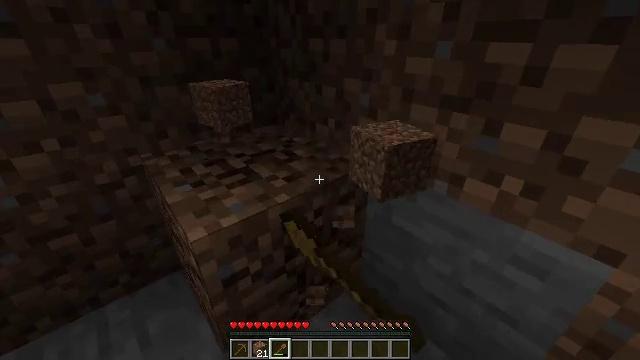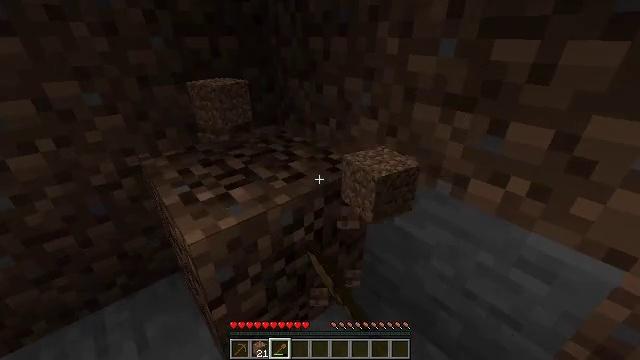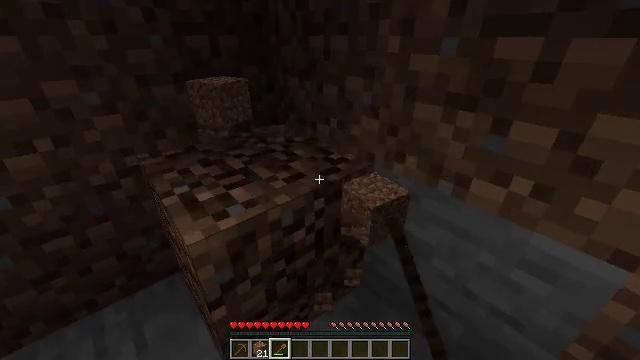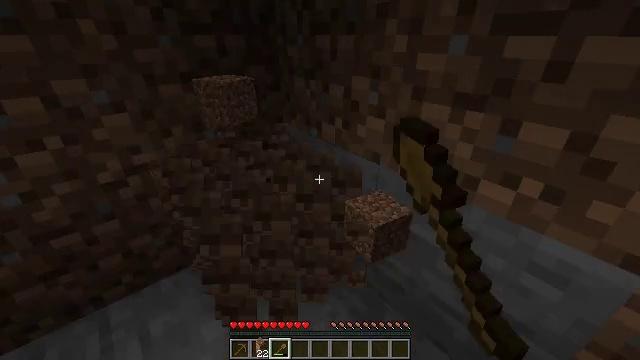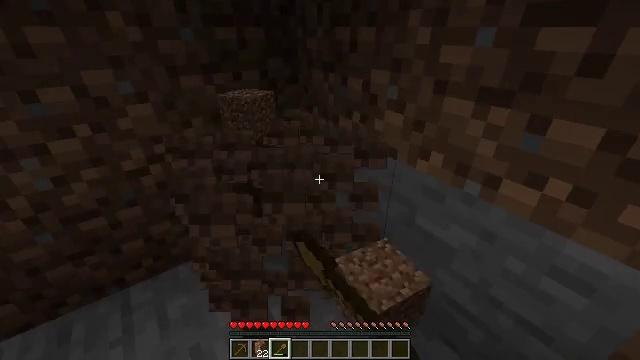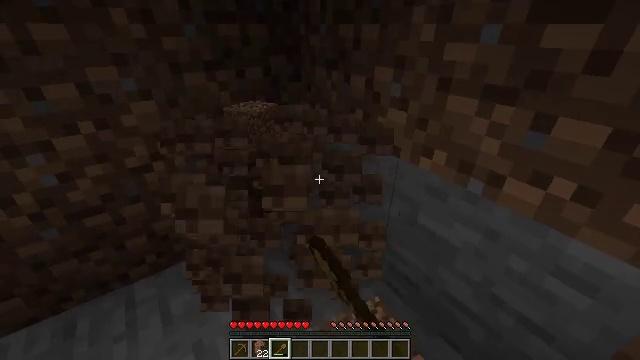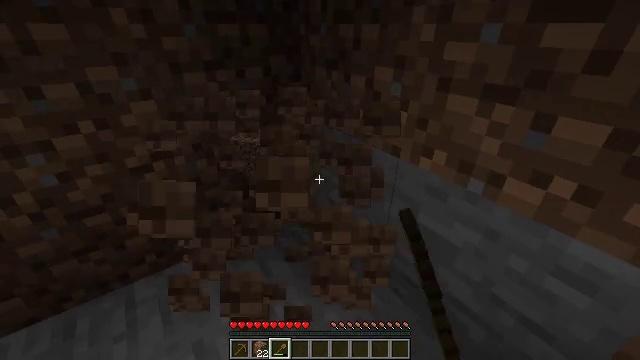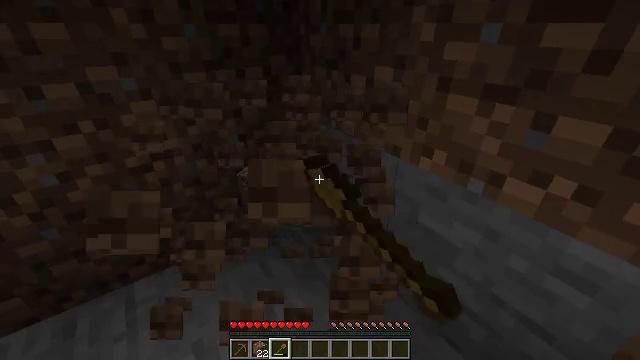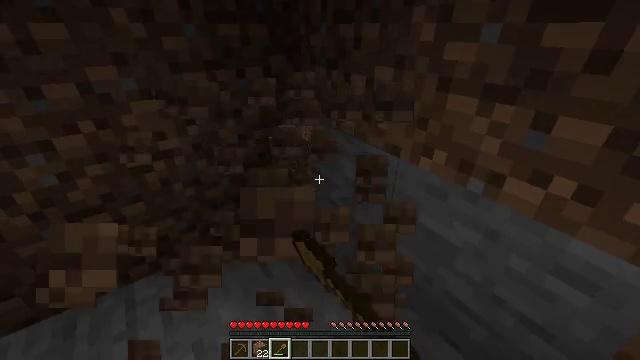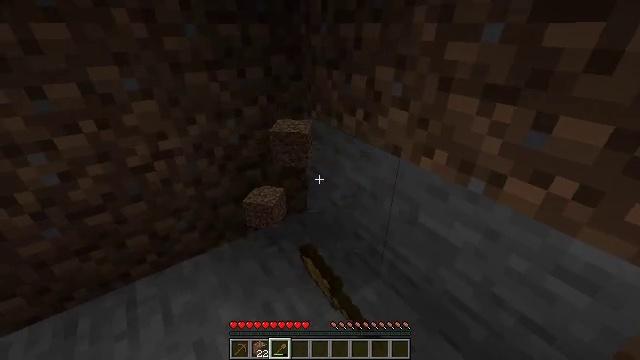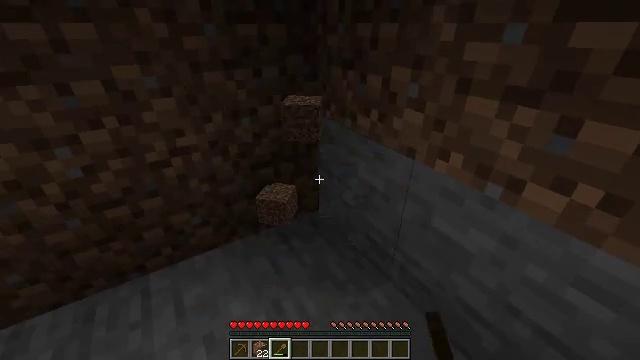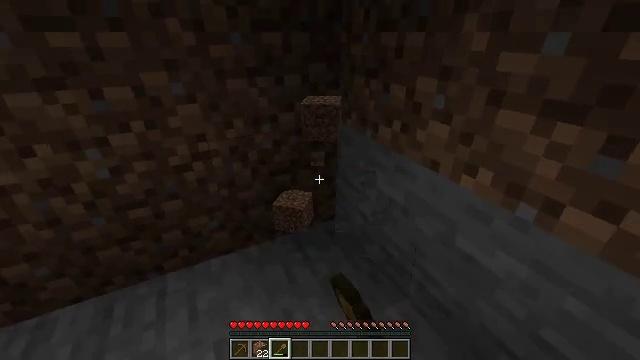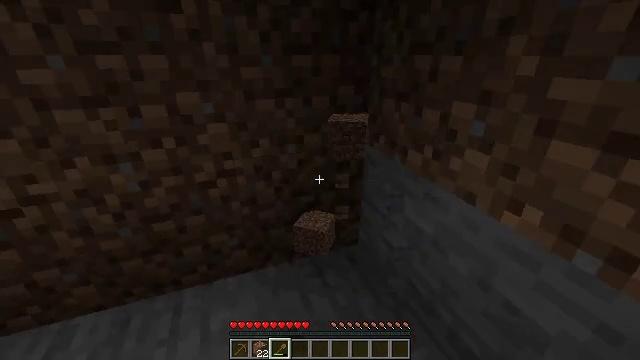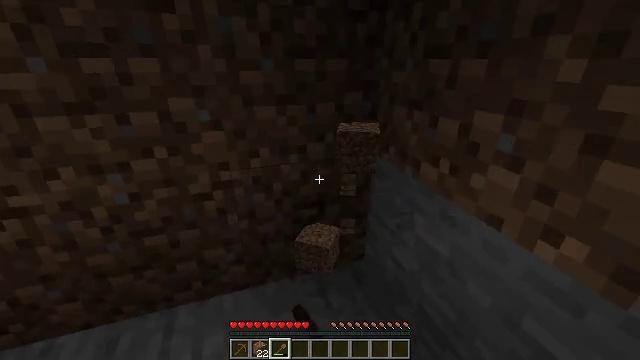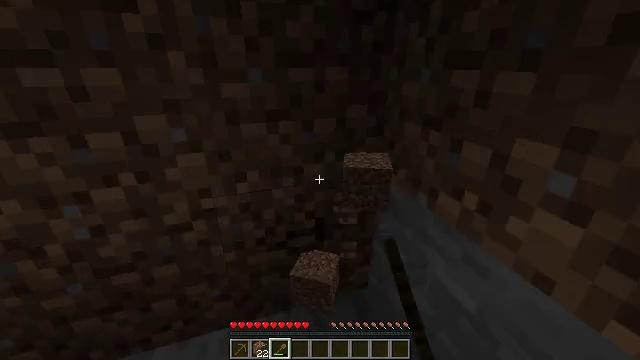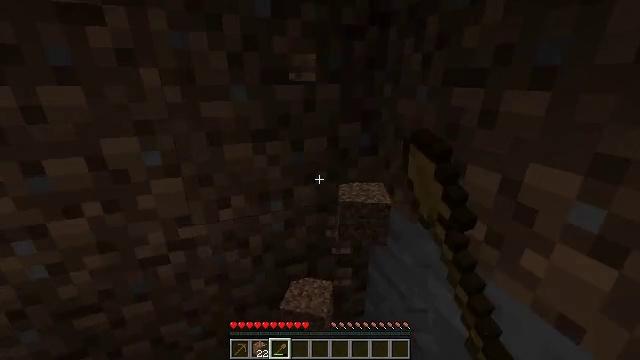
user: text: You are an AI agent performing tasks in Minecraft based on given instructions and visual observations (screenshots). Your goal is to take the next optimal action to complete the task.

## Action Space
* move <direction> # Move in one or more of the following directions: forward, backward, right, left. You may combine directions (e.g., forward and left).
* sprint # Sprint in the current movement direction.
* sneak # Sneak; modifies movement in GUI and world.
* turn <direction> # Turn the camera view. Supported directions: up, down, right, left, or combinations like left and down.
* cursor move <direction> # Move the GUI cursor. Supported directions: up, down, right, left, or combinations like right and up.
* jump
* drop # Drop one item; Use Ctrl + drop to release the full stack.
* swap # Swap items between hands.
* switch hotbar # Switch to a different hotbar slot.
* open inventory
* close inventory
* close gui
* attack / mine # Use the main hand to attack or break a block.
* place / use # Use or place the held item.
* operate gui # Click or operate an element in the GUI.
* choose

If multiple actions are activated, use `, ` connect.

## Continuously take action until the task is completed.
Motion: motion action
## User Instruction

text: Collect dirt by holding left button.
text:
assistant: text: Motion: attack / mine
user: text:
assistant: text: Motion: attack / mine
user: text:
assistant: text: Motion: turn left, attack / mine
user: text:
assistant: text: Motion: turn left and down, attack / mine
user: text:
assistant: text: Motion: attack / mine
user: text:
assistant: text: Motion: attack / mine
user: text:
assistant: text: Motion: attack / mine
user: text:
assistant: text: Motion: attack / mine
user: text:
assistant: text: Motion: attack / mine
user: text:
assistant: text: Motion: turn left, attack / mine
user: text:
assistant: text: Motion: move forward, turn left and up, attack / mine
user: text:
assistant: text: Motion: move forward, turn left and up, attack / mine
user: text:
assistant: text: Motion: move forward, turn left, attack / mine
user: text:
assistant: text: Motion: move forward, attack / mine
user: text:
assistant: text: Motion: turn right and up, attack / mine
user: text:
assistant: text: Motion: turn right and up, attack / mine
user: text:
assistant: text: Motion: turn right and up, attack / mine
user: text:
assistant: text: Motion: turn right and up, attack / mine
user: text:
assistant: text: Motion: turn right, attack / mine
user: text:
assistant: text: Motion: turn right, attack / mine
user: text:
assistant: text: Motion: turn right, attack / mine
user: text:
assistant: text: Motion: attack / mine
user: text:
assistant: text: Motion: turn right, attack / mine
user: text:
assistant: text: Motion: turn right and up, attack / mine
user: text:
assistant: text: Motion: turn right, attack / mine
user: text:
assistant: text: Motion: turn right, attack / mine
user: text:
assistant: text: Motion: attack / mine
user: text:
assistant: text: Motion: attack / mine
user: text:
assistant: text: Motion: turn right, attack / mine
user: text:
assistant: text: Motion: attack / mine